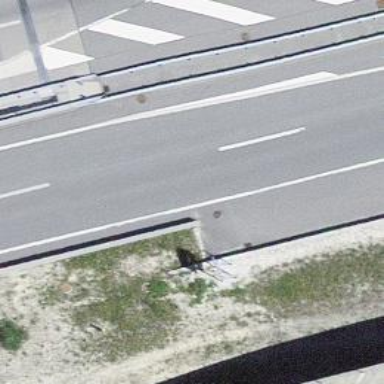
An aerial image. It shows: Asphalt motorway.